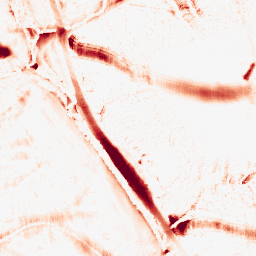
Category: morphological
Decomposition family: morphological_ellipse
Decomposition parameters: operation: opening
width: 30
height: 20
Upsampling method: quintic
Upsampling parameters: scale: 8
Upsampling scale: 8